Question: I was looking <URL> about .
I have this code to get a access token:
'''
if(bPromptUser)
{
_AuthResult = await PublicClientApp.AcquireTokenAsync(_scopes); //Opens Microsoft Login Screen
using (RegistryKey key = Registry.CurrentUser.CreateSubKey(keyName))
{
key.OpenSubKey(keyName, true);
key.SetValue("Status", _AuthResult.AccessToken);
key.SetValue("Expire", _AuthResult.ExpiresOn.ToLocalTime().ToString());
key.Close();
token = _AuthResult.AccessToken;
}
// Append the access token to the request.
requestMessage.Headers.Authorization = new AuthenticationHeaderValue("bearer", token);
}
'''
But my '_AuthResult' doesn't actually have a 'RefreskToken' in the list. Is this because I am using v1 of ?
# Update
According to the documentation the scope suggested in the answer is on by default?

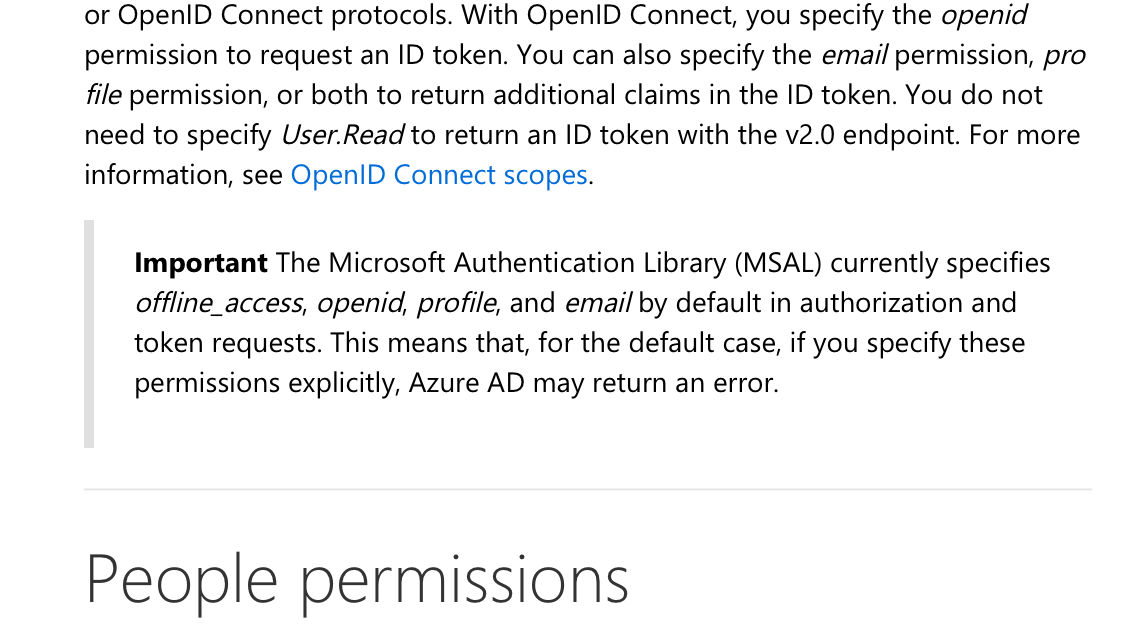
Answer: Microsoft provide sample code for <URL>.
Add that to your project and provide an instance of it. Then, set the path. Like this:
'''
TokenCacheHelper.CacheFilePath = Program.Options.TokenCachePath;
PublicClientApp = new PublicClientApplication(_AppID, "https://login.microsoftonline.com/common", TokenCacheHelper.GetUserCache());
'''
That is all you need to do. The cache file contains all the token details, including the refresh token.
More details are in the conversation <URL>. In part:
> As far as helping you to implement the token cache, to store the content of the token cache,
you need to:
1. Copy the TokenCacheHelper from here to your project.
2. If you really want to save the content of the cache to the registry, change the implementation of: AfterAccessNotification to write to the registry instead of a file this line BeforeAccessNotification to read fromthe registry instead of a file this line
3. Construct the PublicClientApplication your as shown here (passing the cache that you get by calling TokenCacheHelper.GetUserCache(): https://github.com/Azure-Samples/active-directory-dotnet-desktop-msgraph-v2/blob/master/active-directory-wpf-msgraph-v2/App.xaml.cs#L19: clientApp = new PublicClientApplication(ClientId, "https://login.microsoftonline.com/common", TokenCacheHelper.GetUserCache());